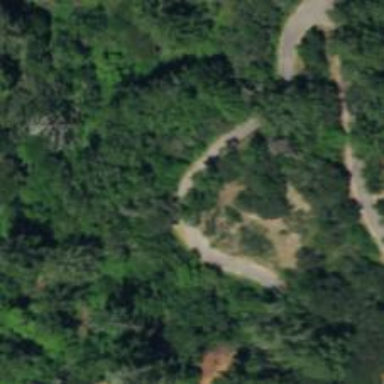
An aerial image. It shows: Driveway leading to service road.